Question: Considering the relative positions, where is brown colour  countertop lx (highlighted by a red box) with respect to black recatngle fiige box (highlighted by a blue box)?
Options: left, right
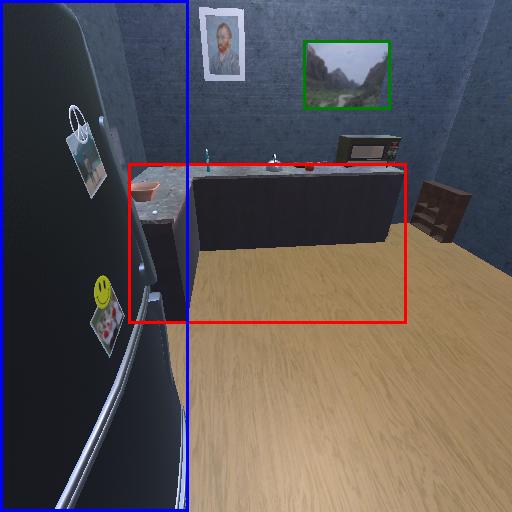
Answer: left